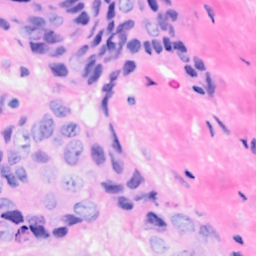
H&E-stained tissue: Breast